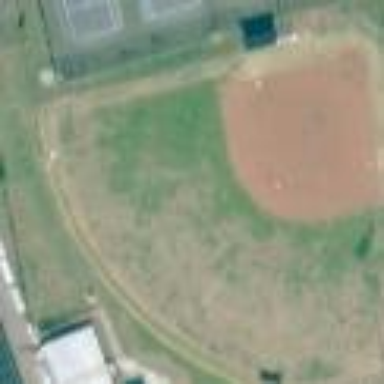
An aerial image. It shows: Baseball pitch for leisure land activities.